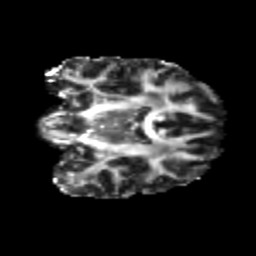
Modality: FA
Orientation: coronal
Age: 25
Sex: male
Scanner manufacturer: siemens
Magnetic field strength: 3 T
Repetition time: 3.5 s
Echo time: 0.104 s